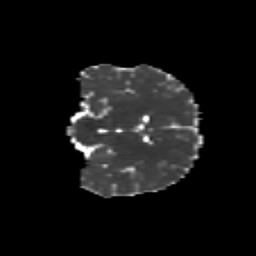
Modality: MD
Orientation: coronal
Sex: female
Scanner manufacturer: siemens
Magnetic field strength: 3 T
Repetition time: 5 s
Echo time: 0.071 s